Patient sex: F
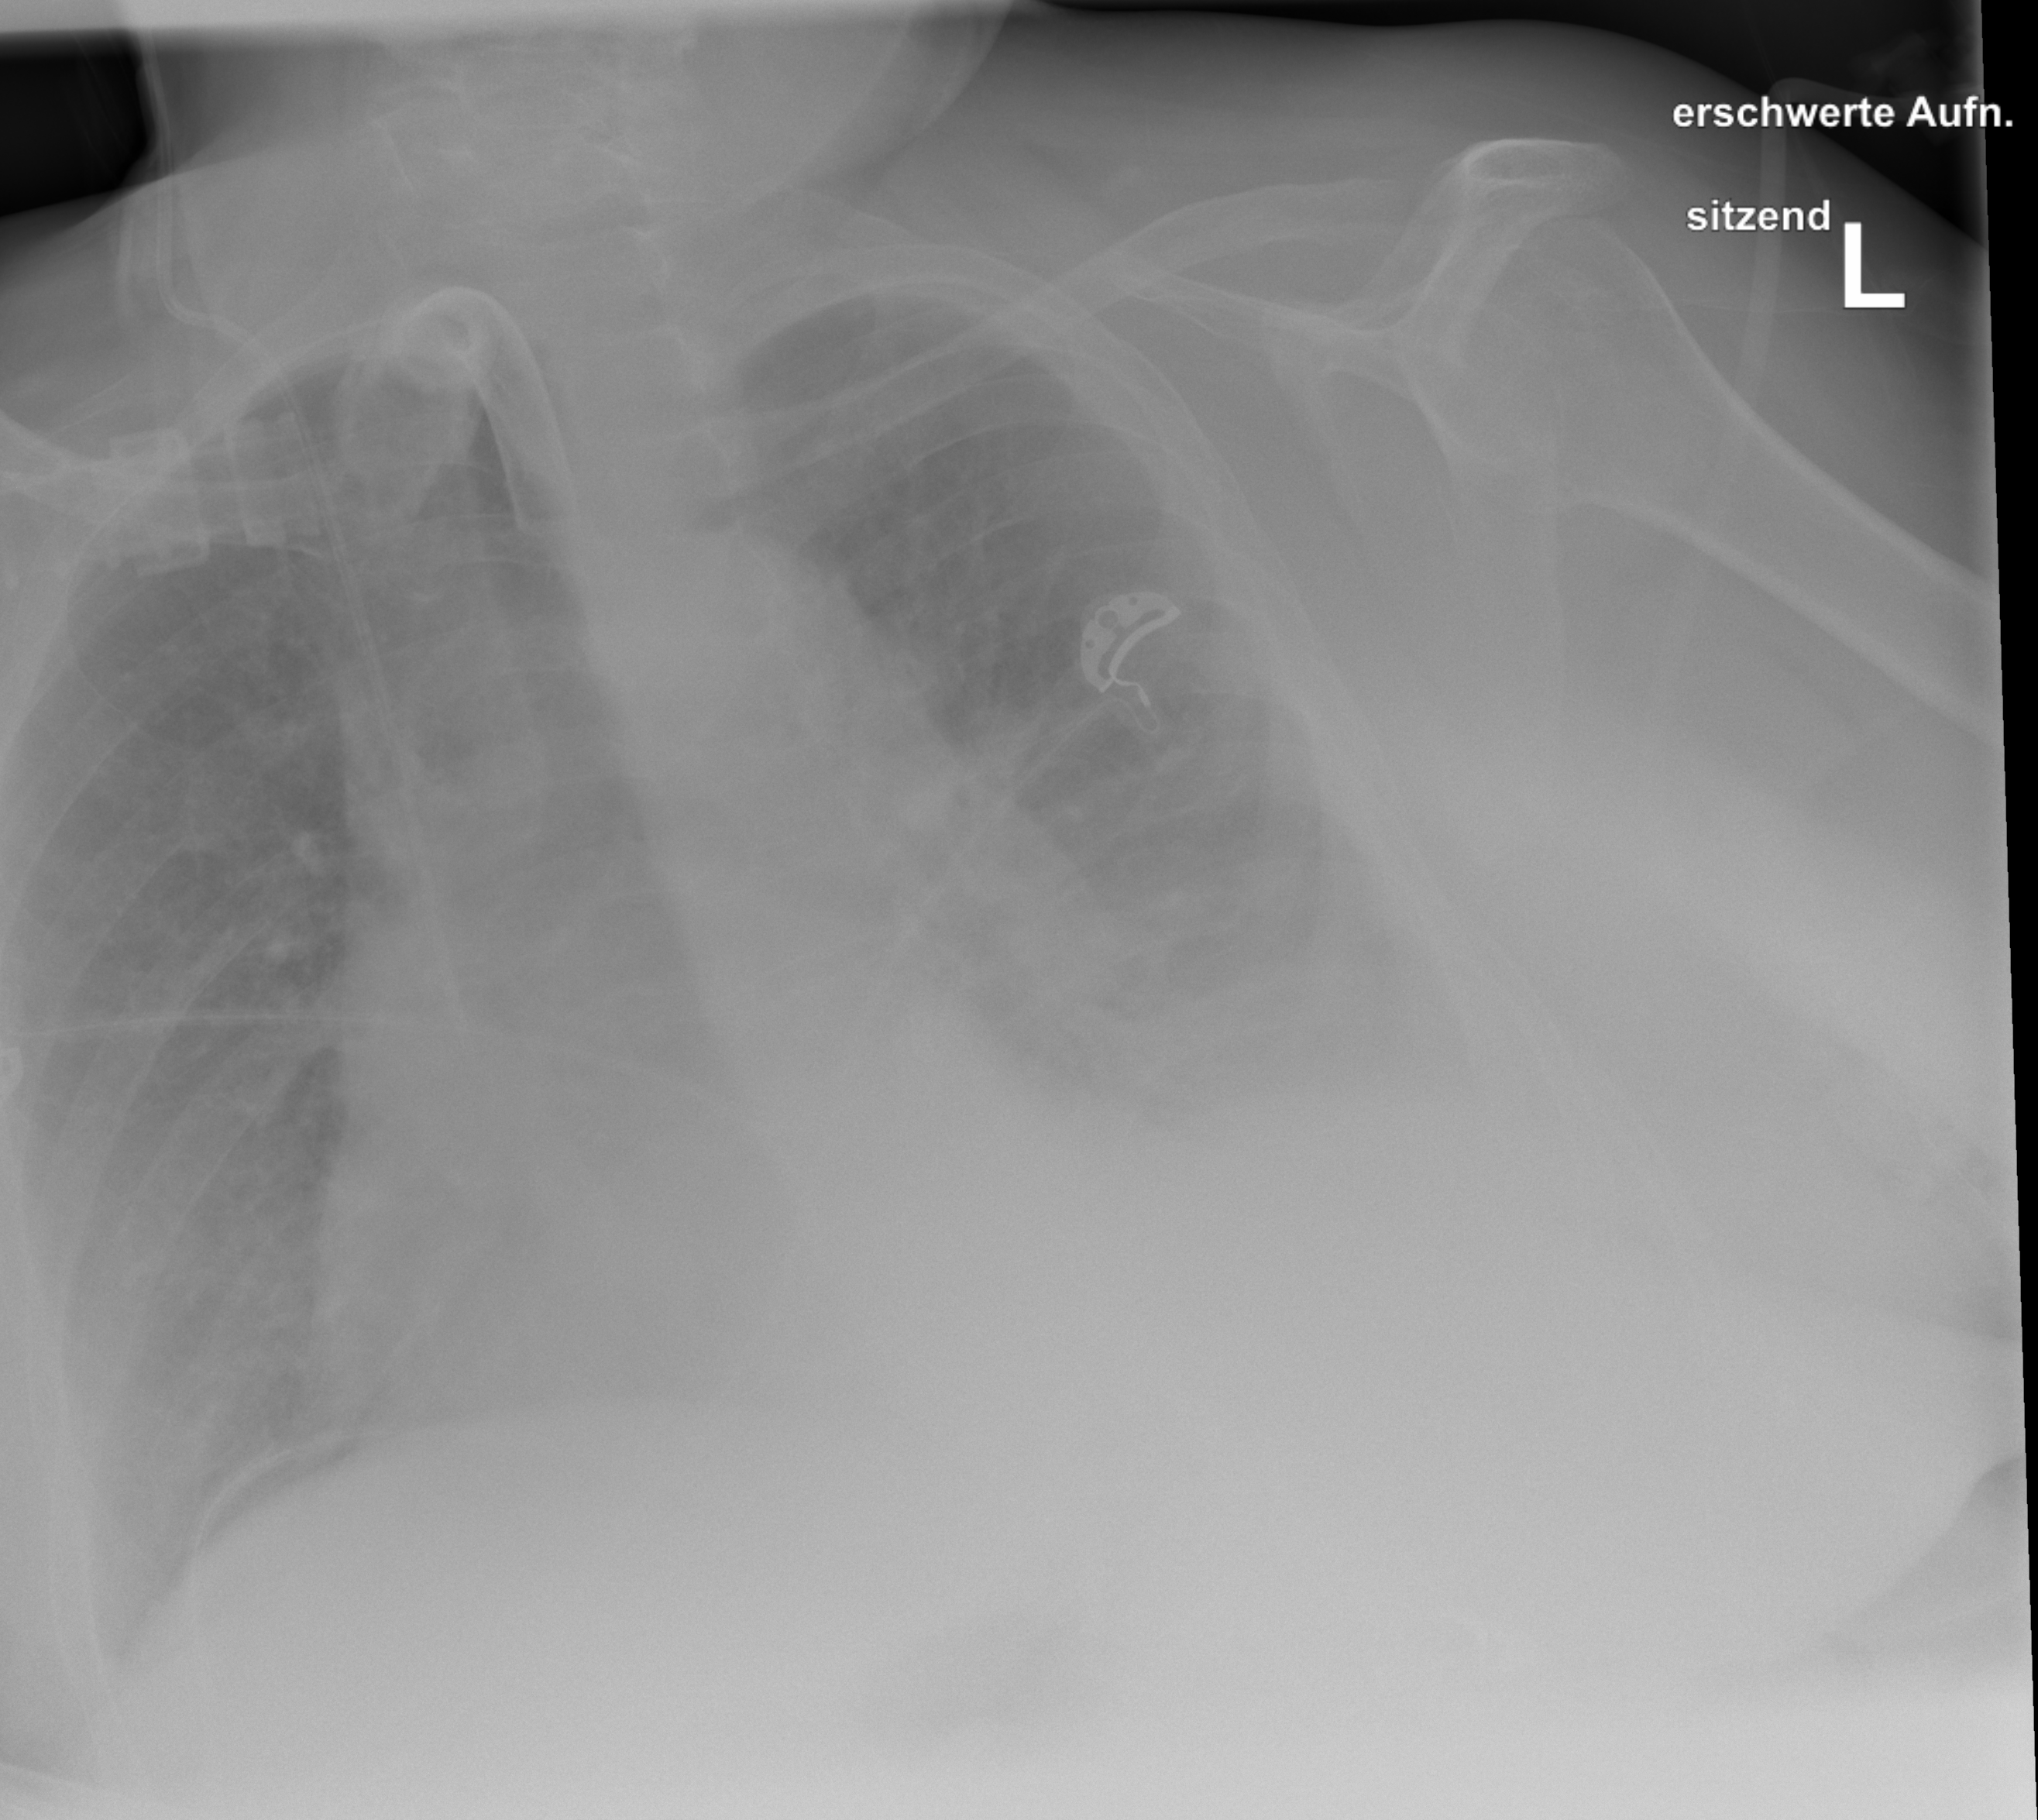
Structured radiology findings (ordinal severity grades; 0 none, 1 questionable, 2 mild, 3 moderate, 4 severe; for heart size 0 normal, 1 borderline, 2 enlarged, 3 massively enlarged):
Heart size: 2
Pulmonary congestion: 0
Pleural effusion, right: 2
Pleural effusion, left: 3
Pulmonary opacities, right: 0
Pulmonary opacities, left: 0
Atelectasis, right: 0
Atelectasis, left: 2